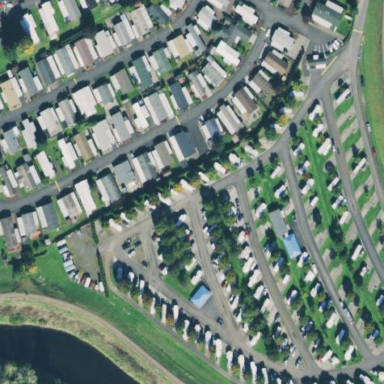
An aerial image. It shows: Caravan site for tourism.